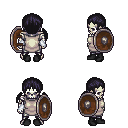
a pixel art fantasy rpg character, male body template, skeleton, white tunic, metal pants, raven twin-tailed hairstyle, white cloth bracers, black shoes, shield, four views (front, back, left, right), 2x2 character sprite sheet, small pixel art, hard edges, no anti-aliasing